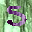
Label: 5